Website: walmart
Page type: billing-address
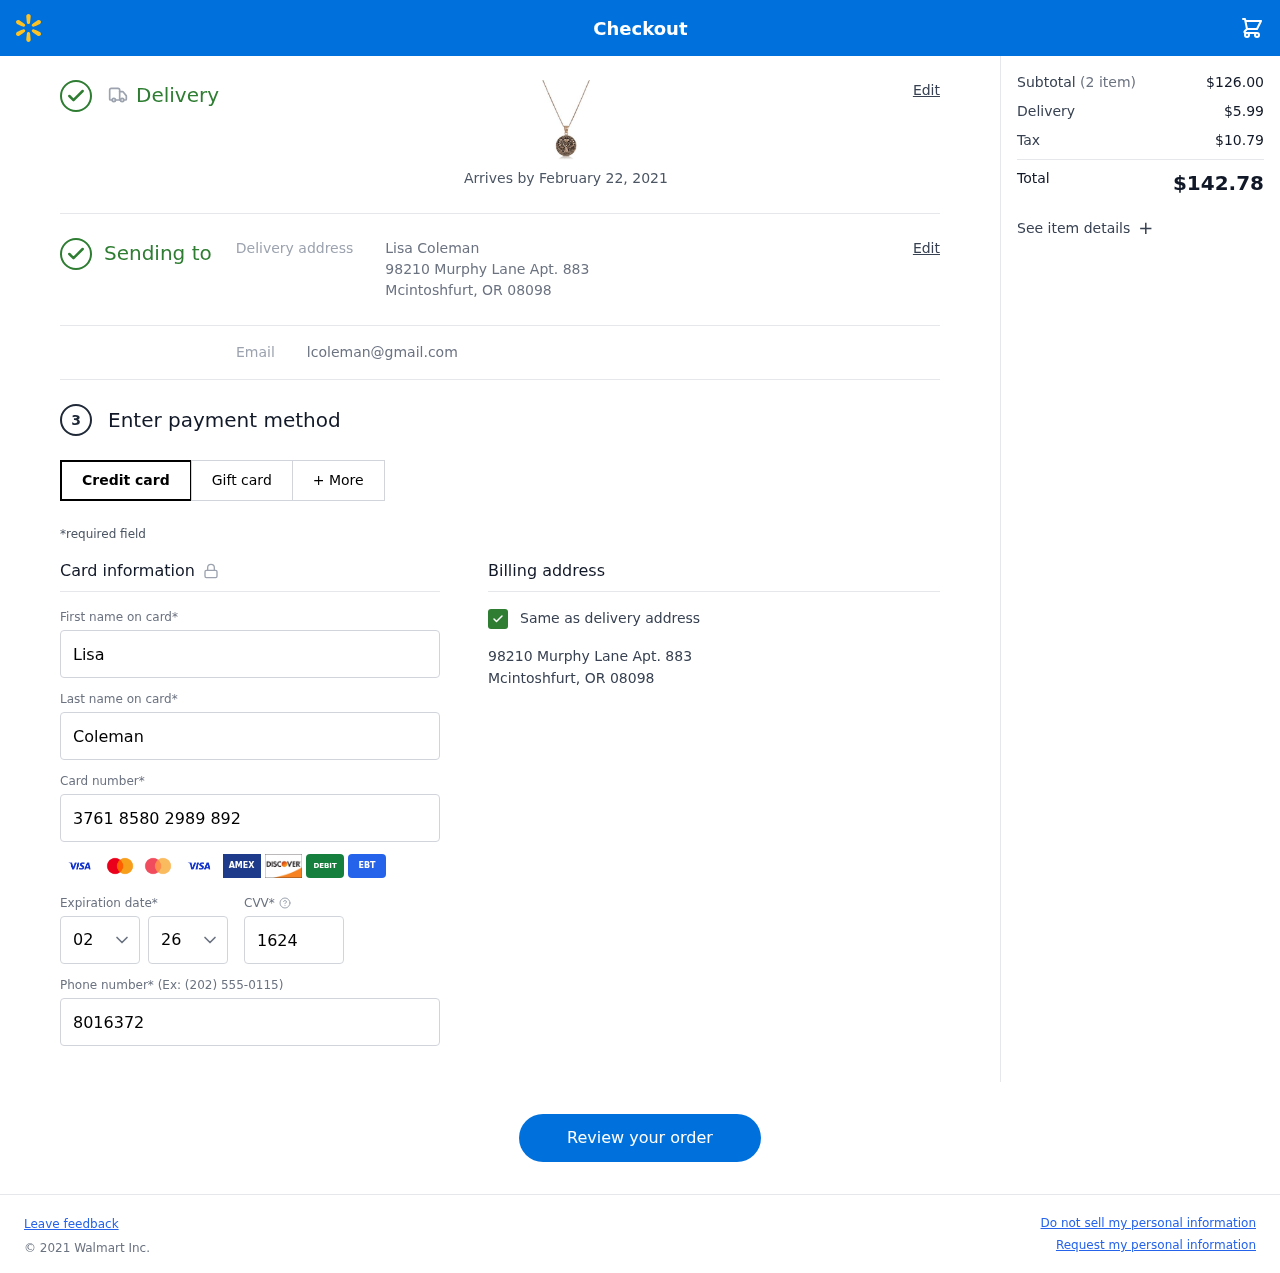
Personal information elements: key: PII_CARD_CVV
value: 1624
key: PII_CARD_EXPIRY_MONTH
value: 02
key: PII_CARD_EXPIRY_YEAR
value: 26
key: PII_CARD_NUMBER
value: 3761 8580 2989 892
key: PII_EMAIL
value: lcoleman@gmail.com
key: PII_FIRSTNAME
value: Lisa
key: PII_FULLNAME
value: Lisa Coleman
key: PII_LASTNAME
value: Coleman
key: PII_PHONE
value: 8016372895
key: PII_STREET
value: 98210 Murphy Lane Apt. 883
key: PII_CITY_STATE_ZIP
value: Mcintoshfurt, OR 08098
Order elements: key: ORDER_DELIVERY_DATE
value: Arrives by February 22, 2021
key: ORDER_NUM_ITEMS
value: (2 item)
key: ORDER_SUBTOTAL
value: $126.00
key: ORDER_SHIPPING_COST
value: $5.99
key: ORDER_TAX
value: $10.79
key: ORDER_TOTAL
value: $142.78